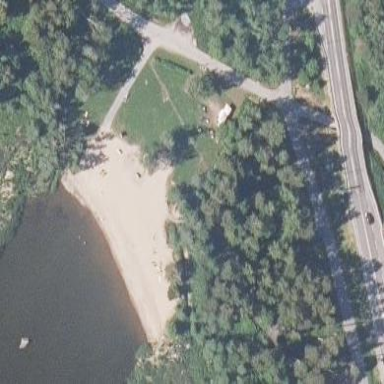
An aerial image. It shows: Beach area suitable for swimming.